Aerial crown-view tile of a tropical tree (Barro Colorado Island, Panama), acquired 20250915:
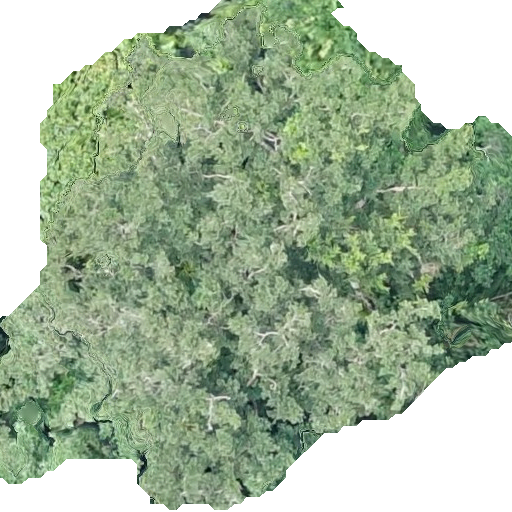
Species: Brosimum alicastrum
GBIF accepted scientific name: Brosimum alicastrum
Crown area: 293.469 m²